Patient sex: F
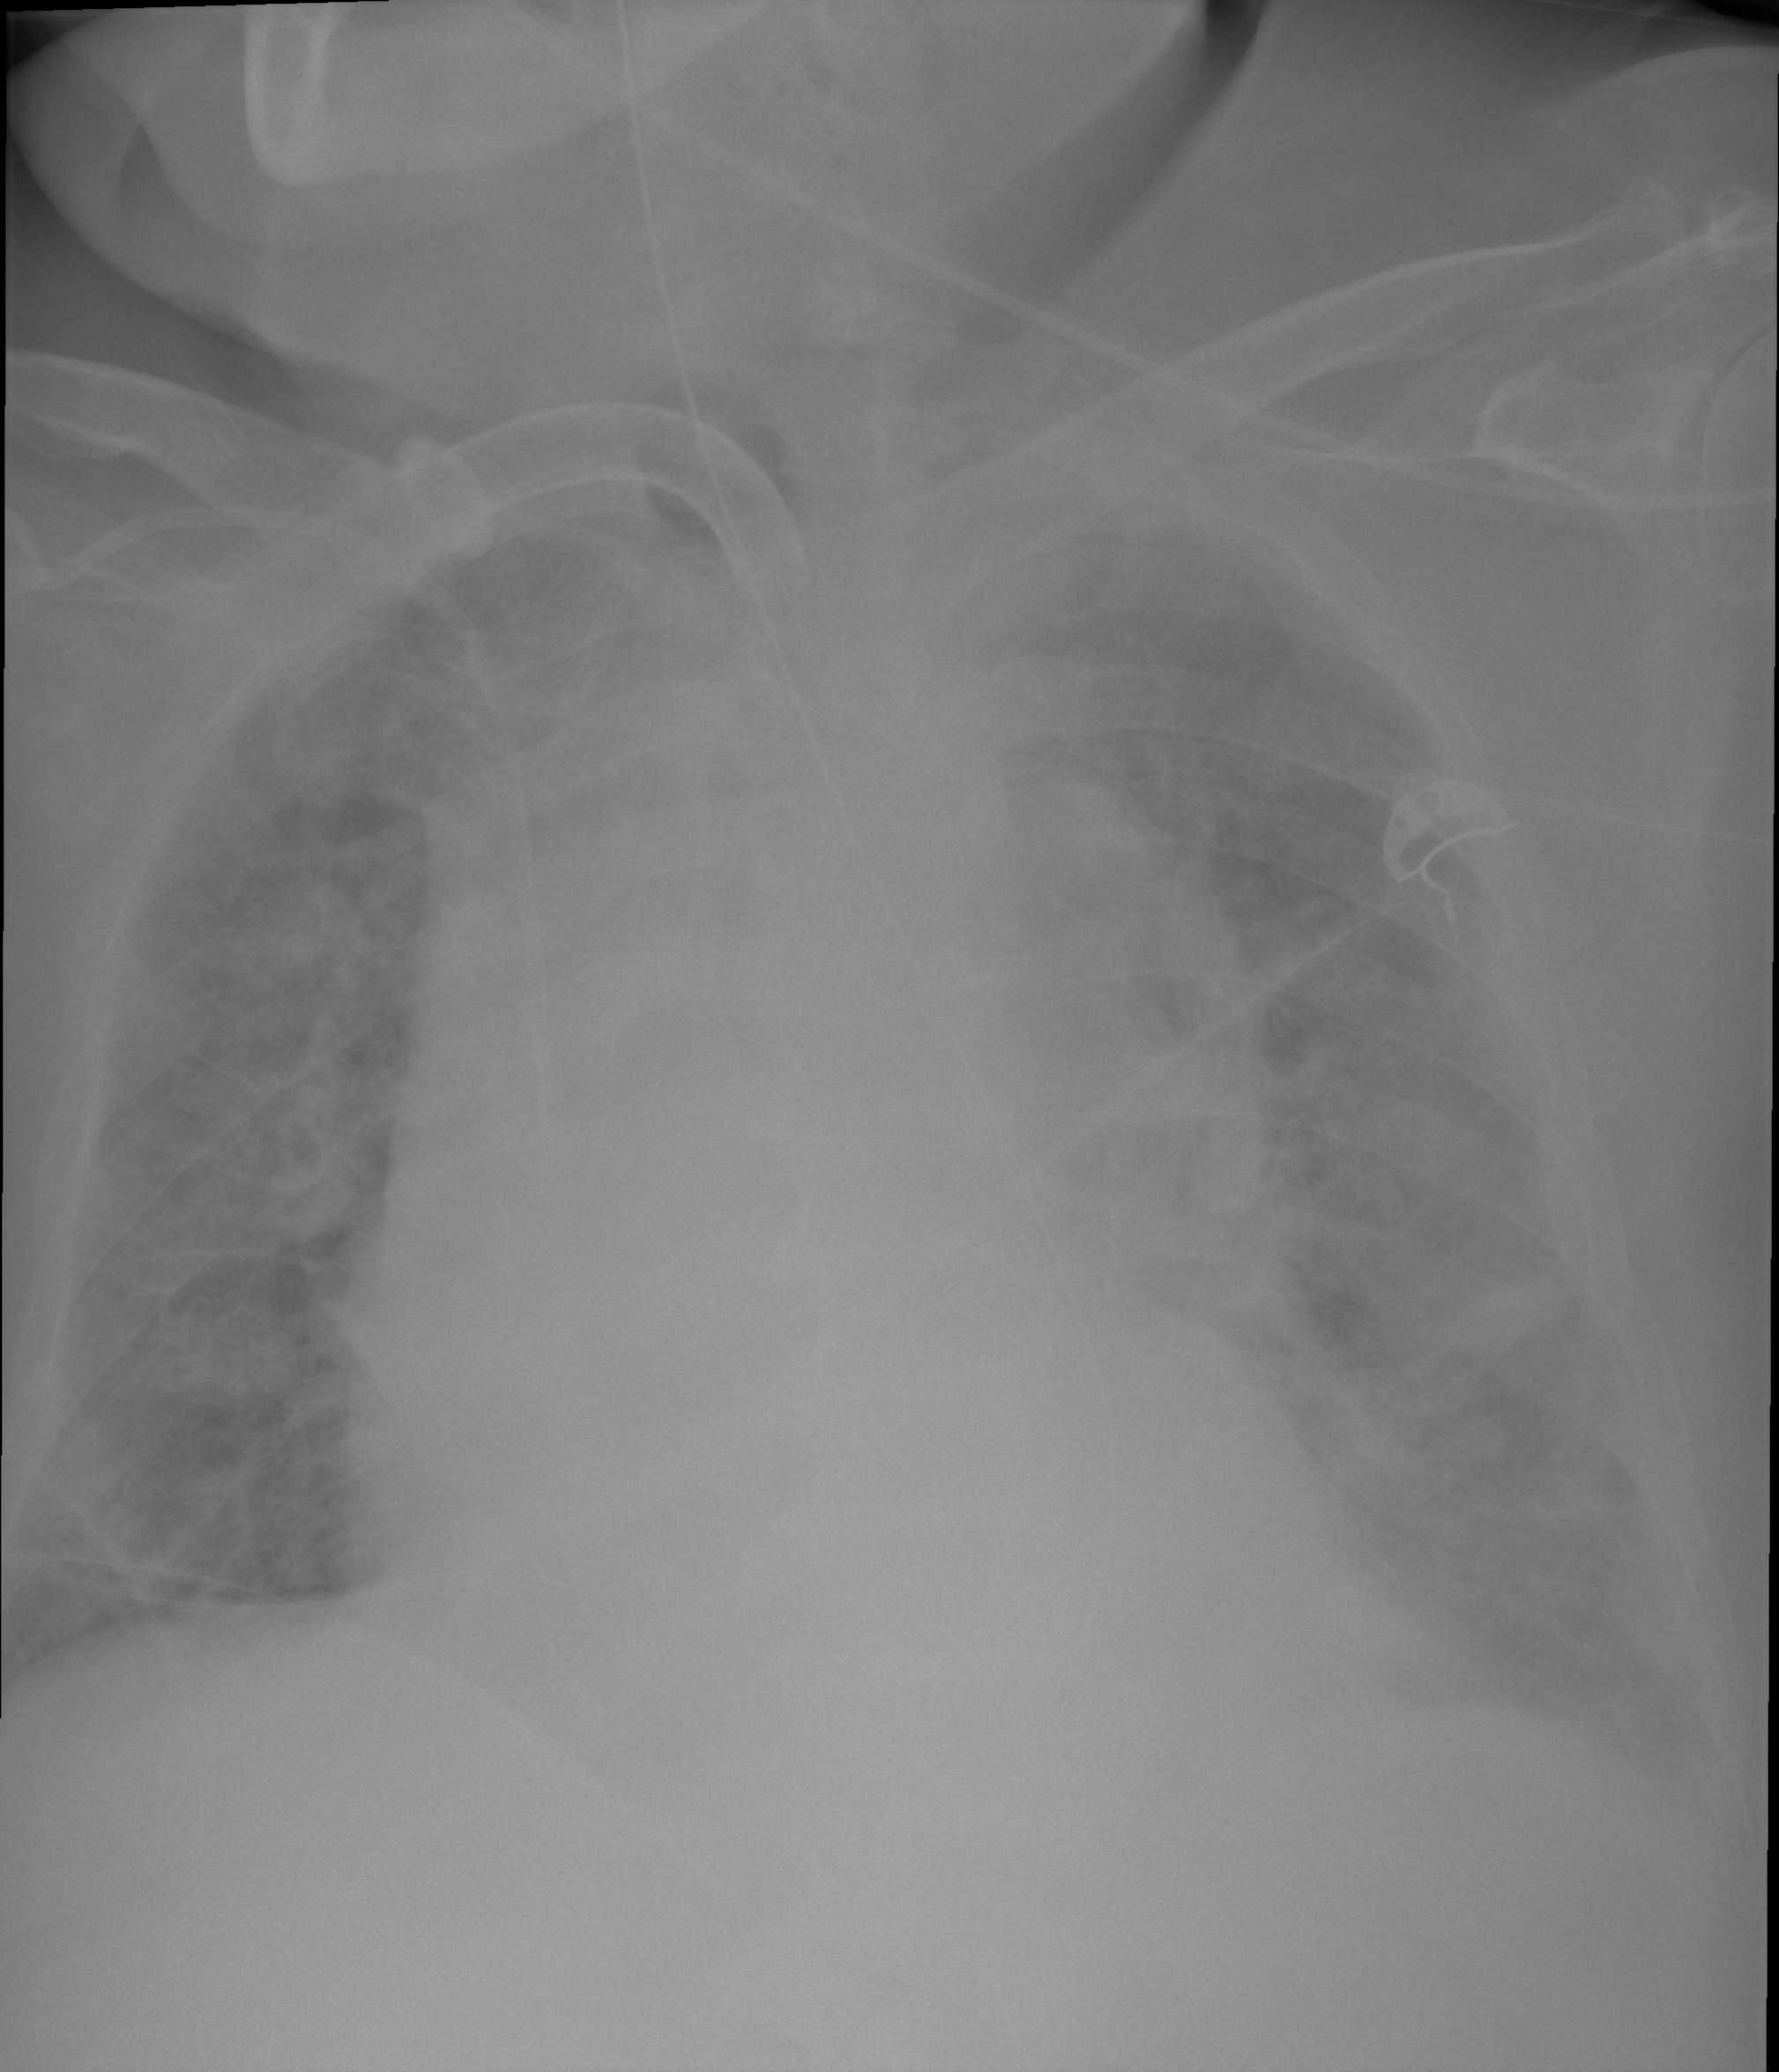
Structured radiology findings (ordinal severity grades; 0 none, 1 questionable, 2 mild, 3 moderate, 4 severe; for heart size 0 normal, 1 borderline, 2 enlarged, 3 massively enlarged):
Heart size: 2
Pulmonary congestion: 3
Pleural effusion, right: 2
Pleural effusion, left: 2
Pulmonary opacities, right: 2
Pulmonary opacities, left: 2
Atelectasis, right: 2
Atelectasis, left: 0